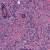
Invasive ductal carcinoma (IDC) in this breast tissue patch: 1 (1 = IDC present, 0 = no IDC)